Question: HTML:
'''
<div id="options">
<ul>
<li>
<label for="input_color">Input Color</label>
<input type="text" id="input_color">
</li>
<li>
<label for="output_color">Output Color</label>
<input type="text" id="output_color">
</li>
<li>
<label for="pixels">Pixels to the left</label>
<input type="text" id="pixels">
</li>
<li>
<label for="pixels">Speed (in second)</label>
<input type="text" value="0.02" id="speed">
</li>
<li>
<input type="submit" value="Reset" class="submit">
</li>
</ul>
</div>
'''
CSS:
'''
div#options ul, div#options li{
margin:0;
padding:0;
list-style:none;
}
div#options li{
clear: both;
list-style:none;
padding-bottom:30px;
white-space: nowrap;
}
div#options input{
float:left;
width: 50%;
}
div#options label{
float:left;
width: 50%;
}
'''

I need to display input next to the label, but it always appears under it - how to fix it?
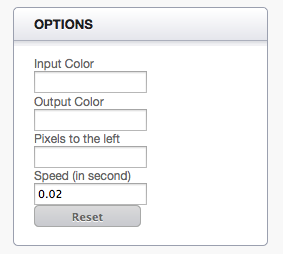
Answer: Remove the padding and margin and borders from your inputs and labels, or make them both less than 50% wide.
They can't both fit side-by-side, the box model will make (at least the '<input>') wider than 50%: The space it occupies will be 50% the width of its container, its padding, its border.